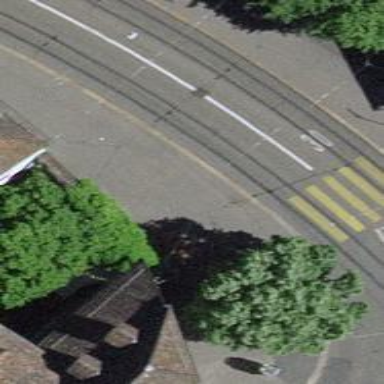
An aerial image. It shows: Tram stop with public transport stop position for trams.